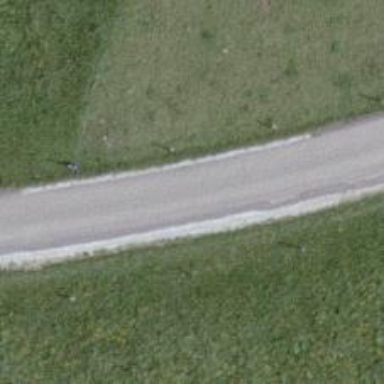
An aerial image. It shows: Unclassified road.